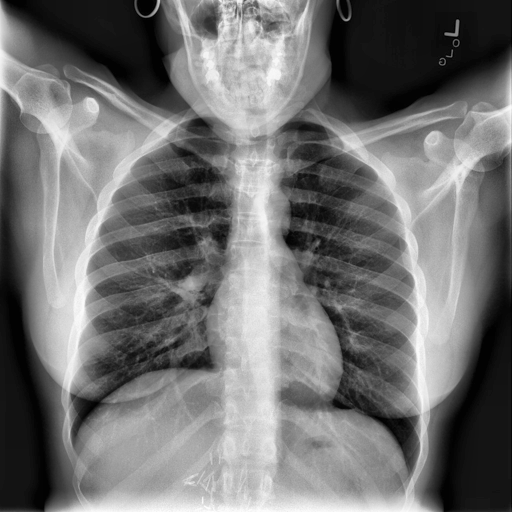
Finding: NORMAL